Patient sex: M
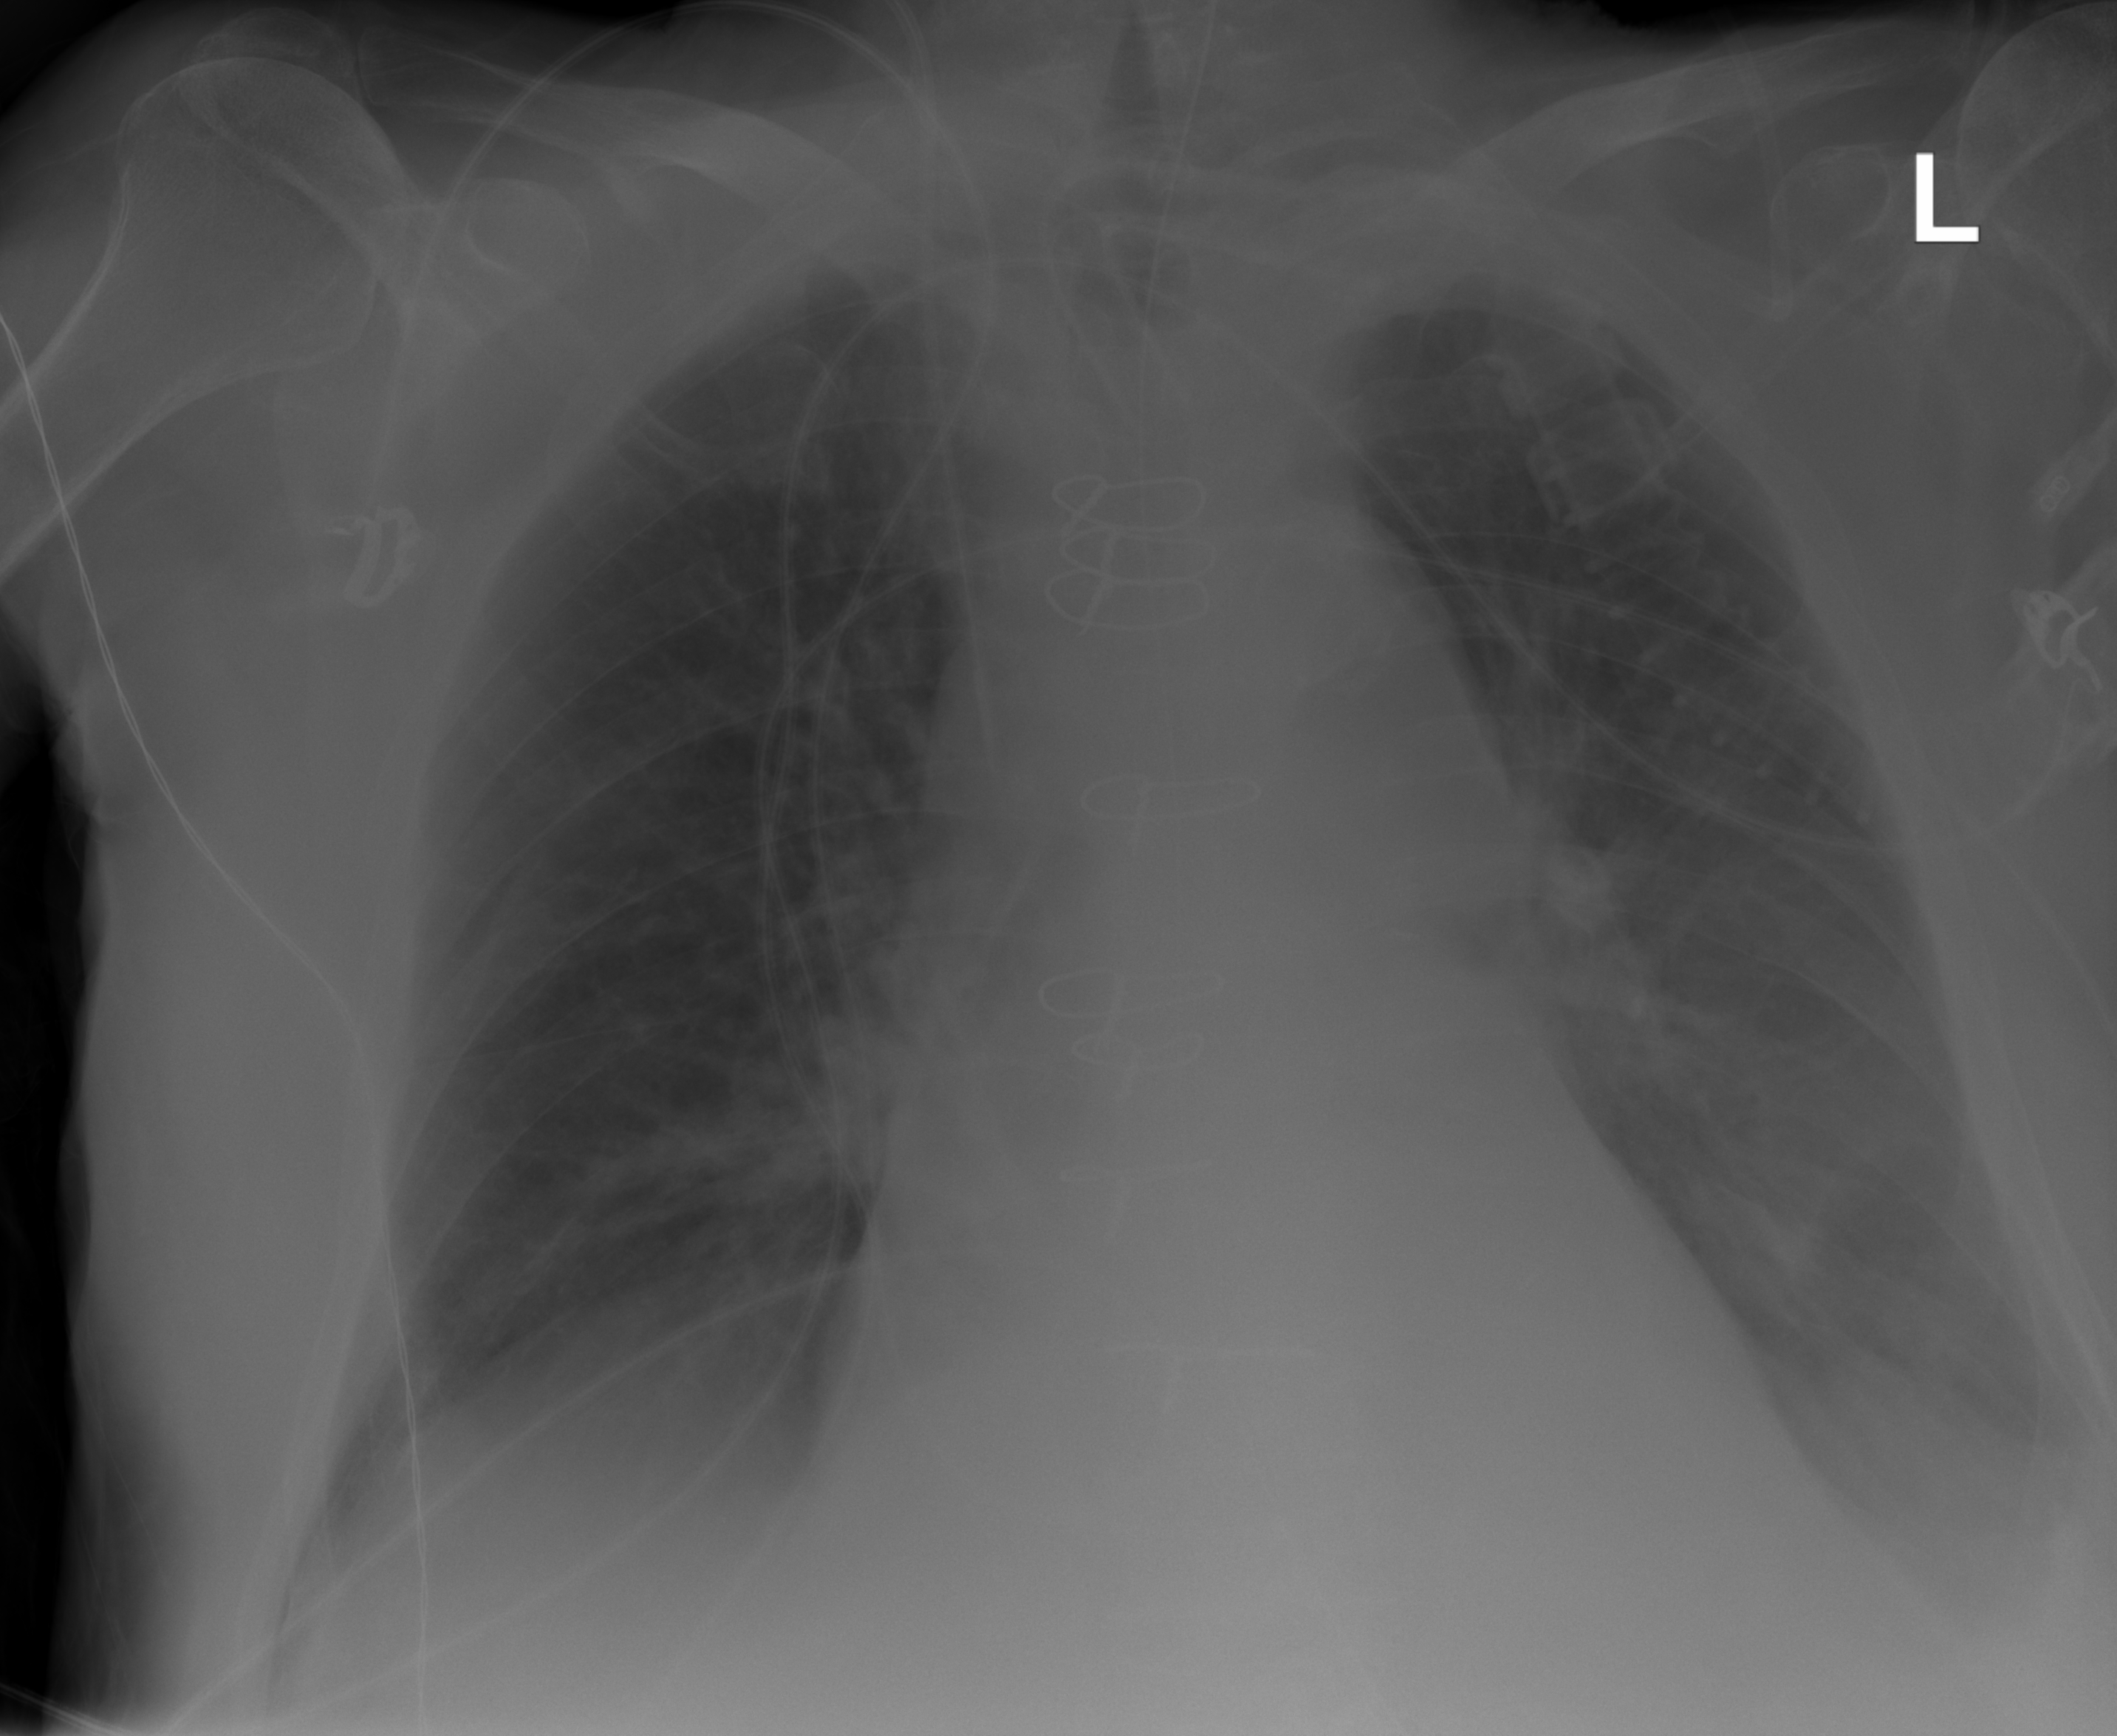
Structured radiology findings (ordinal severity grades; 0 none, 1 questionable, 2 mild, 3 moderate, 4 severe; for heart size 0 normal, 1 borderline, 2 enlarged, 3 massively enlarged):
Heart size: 2
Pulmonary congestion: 0
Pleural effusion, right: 0
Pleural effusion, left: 2
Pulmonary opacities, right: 0
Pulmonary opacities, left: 0
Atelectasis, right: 0
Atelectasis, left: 2